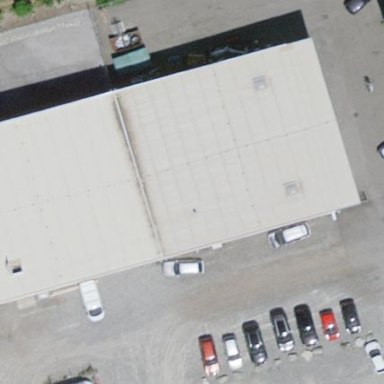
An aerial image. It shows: Industrial building.